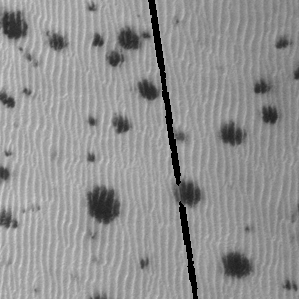
Label: frost